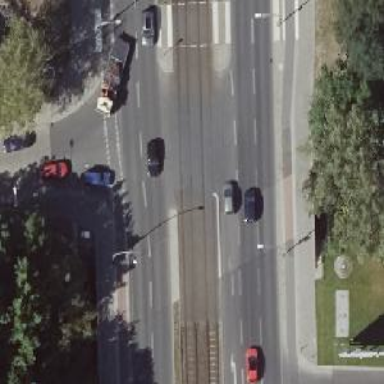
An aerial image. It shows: Secondary road with asphalt surface and lane markings.